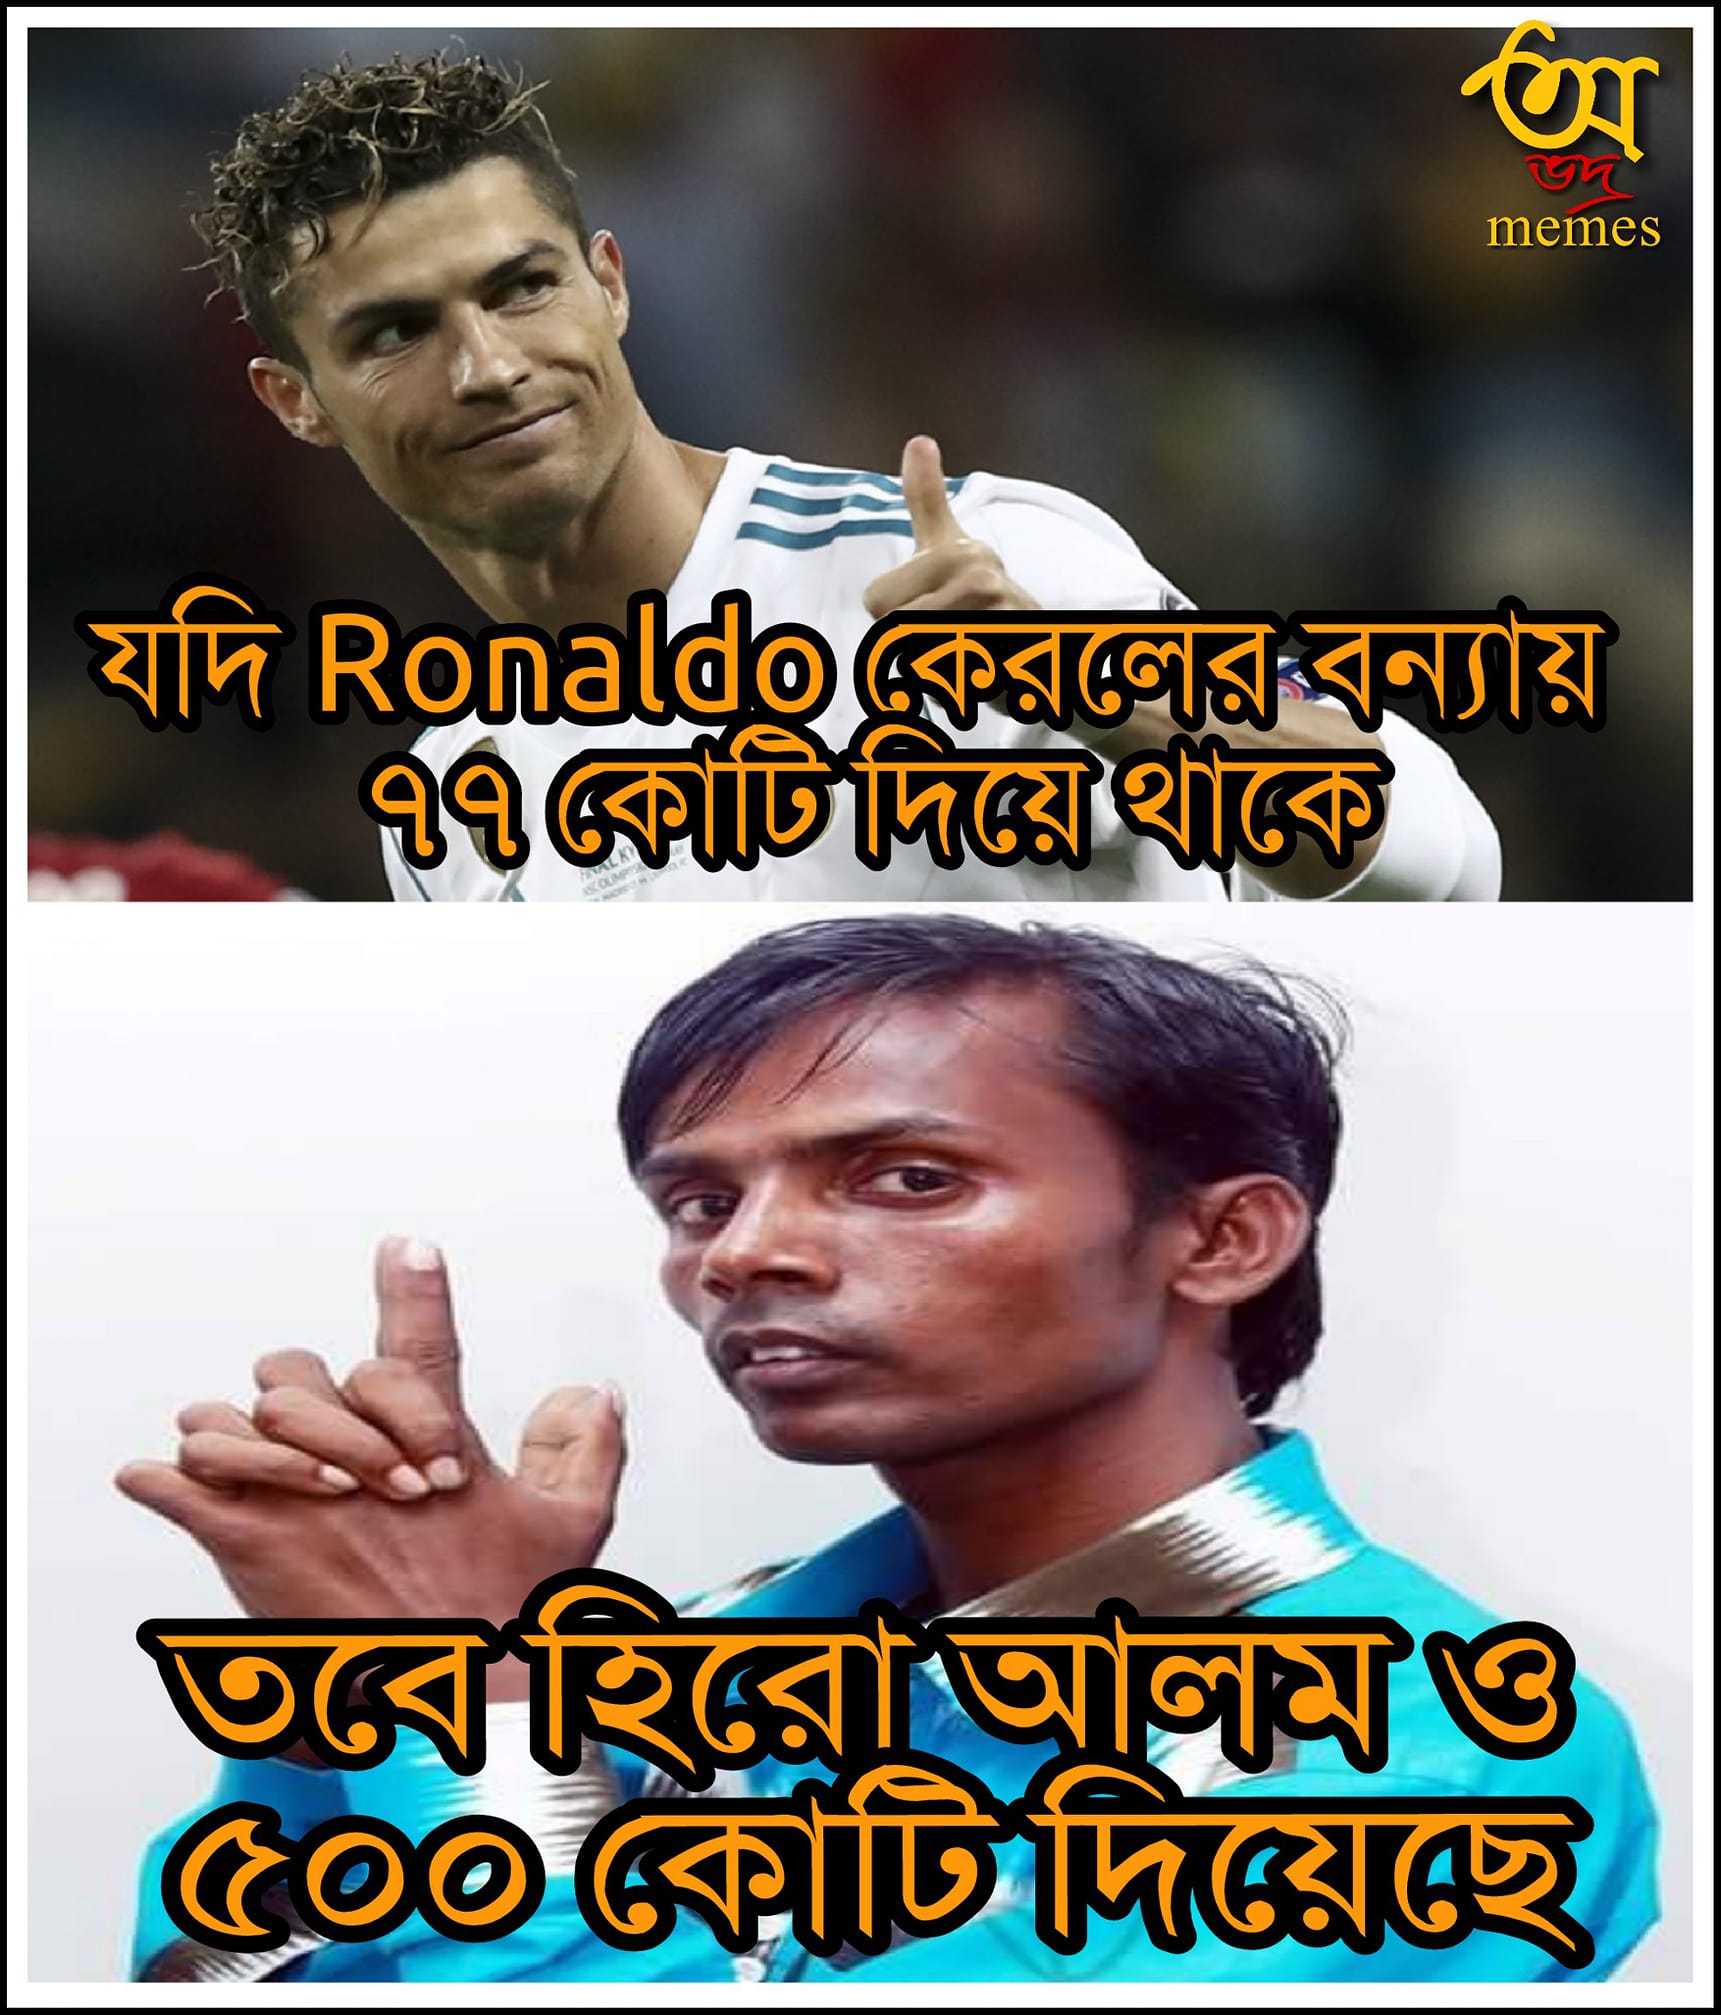
Caption:  যদি Ronaldo কেরলের বন্যায় ৭৭ কোটি দিয়ে থাকে    তবে হিরো আলম ও ৫০০ কোটি দিয়েছে
Label: hate